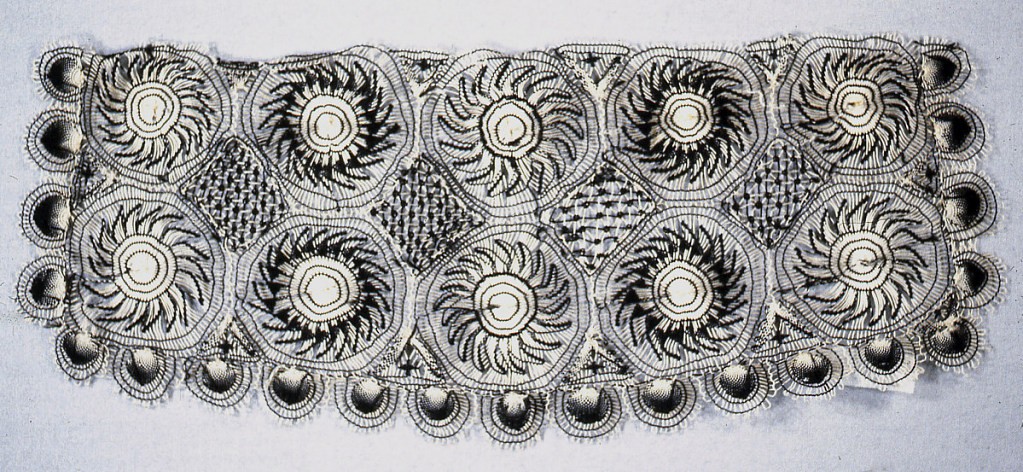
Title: Accessories
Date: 19th century
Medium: cotton Technique: needle knotting called Tenerife
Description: Set of lace accessories consisting of a headscarf, two different collars and a pair of cuffs worked in black and white thread. The stretched threads forming the circles are white; the knotted interlacing threads are black.